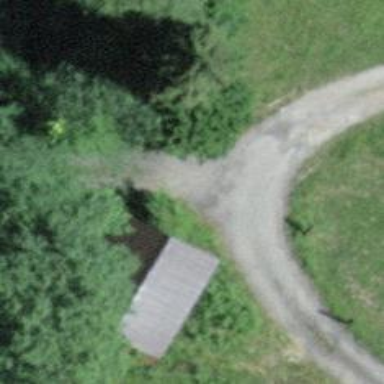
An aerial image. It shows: Cabin.